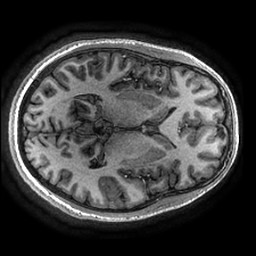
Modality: T1w
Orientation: axial
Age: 24
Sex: female
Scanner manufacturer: ge
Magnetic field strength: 3 T
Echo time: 0.002736 s